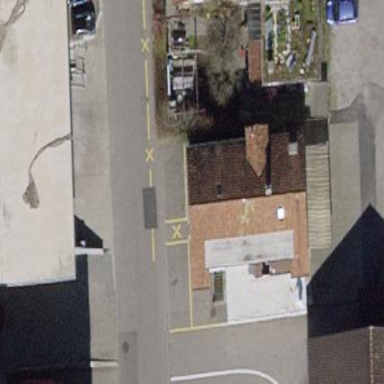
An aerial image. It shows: Office building with gabled tile roof.